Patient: sex F, age 73
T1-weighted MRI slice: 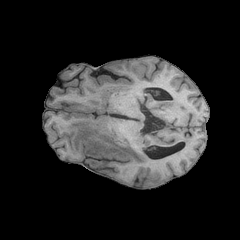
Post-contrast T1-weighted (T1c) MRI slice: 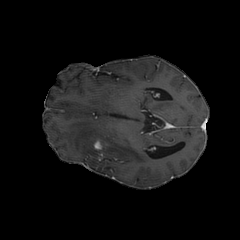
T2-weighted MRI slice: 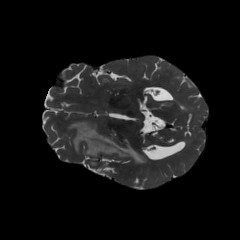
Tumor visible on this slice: yes
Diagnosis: Glioblastoma, IDH-wildtype
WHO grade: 4